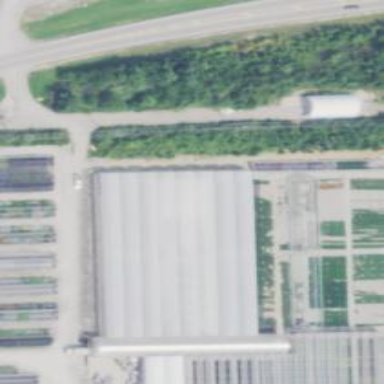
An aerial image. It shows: Greenhouse.